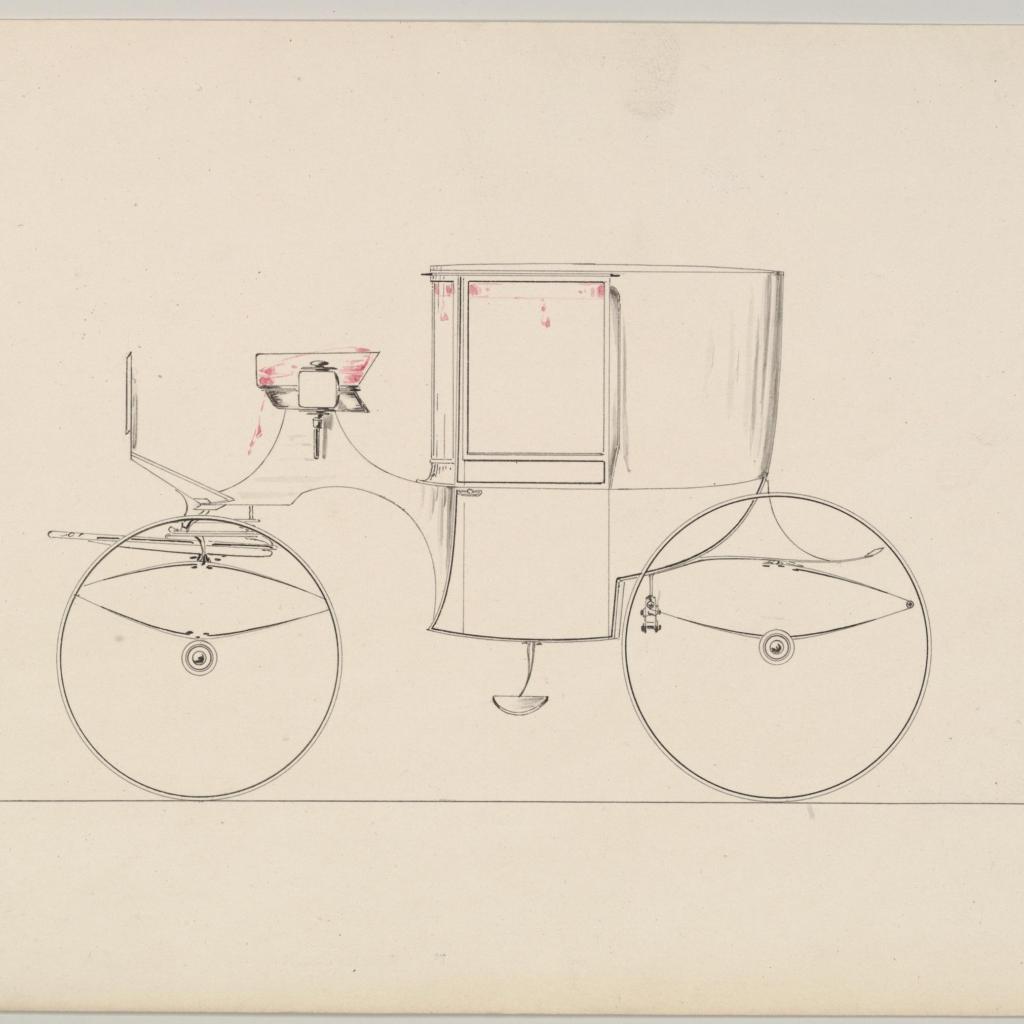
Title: Design for Coupé (unnumbered)
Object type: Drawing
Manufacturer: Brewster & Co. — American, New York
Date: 1850–70
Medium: Pen and black in, watercolor and gouache
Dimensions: sheet: 5 7/8 x 8 3/4 in. (14.9 x 22.2 cm)
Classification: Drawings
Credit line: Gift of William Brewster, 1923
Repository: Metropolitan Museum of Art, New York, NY